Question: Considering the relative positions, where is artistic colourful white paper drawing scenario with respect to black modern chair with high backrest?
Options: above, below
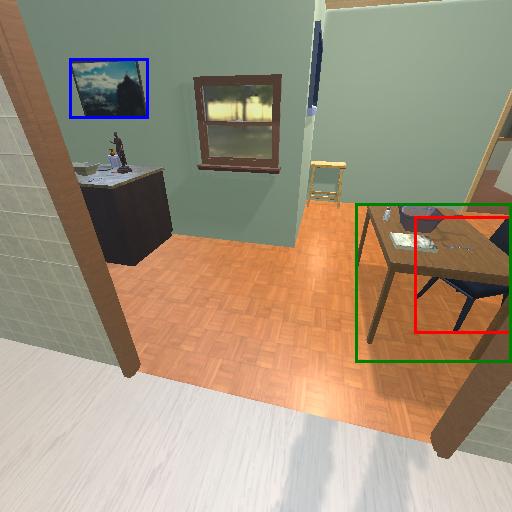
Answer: above